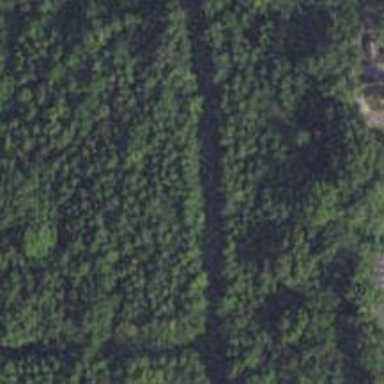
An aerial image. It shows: Abandoned road.